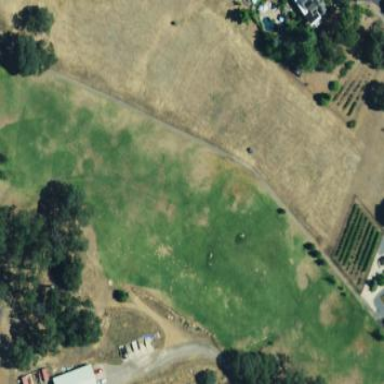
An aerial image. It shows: Grassy area designated as golf tee.